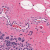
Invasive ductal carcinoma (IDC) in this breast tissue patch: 0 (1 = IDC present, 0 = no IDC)